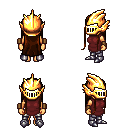
a pixel art fantasy rpg character, female body template, human, tanned skin, maroon tunic, metal pants, brown extra-long hairstyle, gold helm, leather bracers, metal boots, four views (front, back, left, right), 2x2 character sprite sheet, small pixel art, hard edges, no anti-aliasing